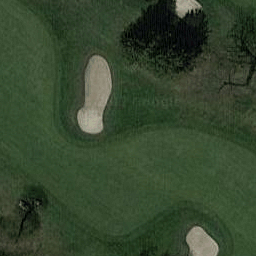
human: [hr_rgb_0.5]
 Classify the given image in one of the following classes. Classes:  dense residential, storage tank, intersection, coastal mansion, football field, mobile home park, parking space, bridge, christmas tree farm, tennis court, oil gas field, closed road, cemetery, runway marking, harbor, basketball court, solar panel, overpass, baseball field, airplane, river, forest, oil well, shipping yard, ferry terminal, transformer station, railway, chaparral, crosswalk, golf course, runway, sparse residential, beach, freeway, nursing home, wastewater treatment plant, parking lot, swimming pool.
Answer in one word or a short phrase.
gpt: golf course